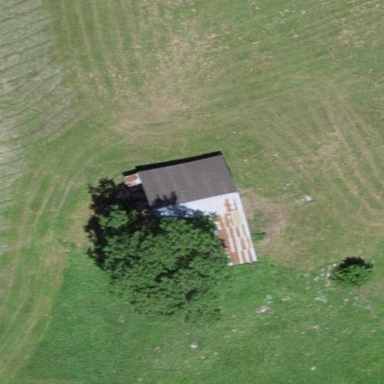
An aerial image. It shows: Rural barn.